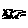
Label: fish